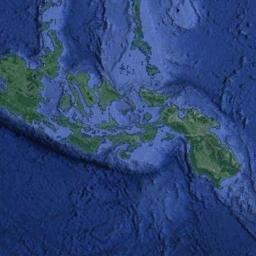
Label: island